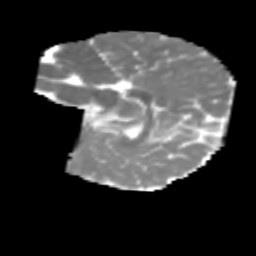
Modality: MD
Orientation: sagittal
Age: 7
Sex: female
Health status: healthy